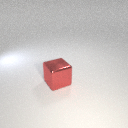
large red metal cube